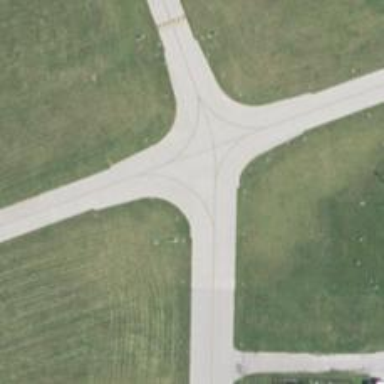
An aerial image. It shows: Image of taxiway at airport.